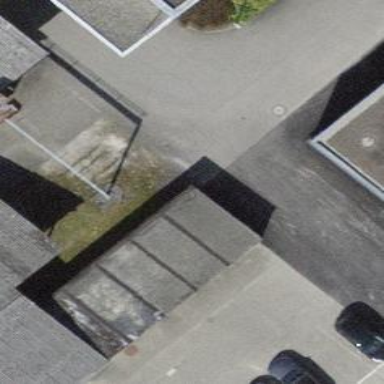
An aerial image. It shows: Group of garages.